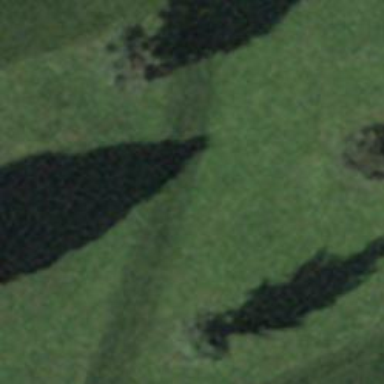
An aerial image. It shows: Designated golf cart path on grassy service road.